Question: I have used the corrplot as below, but as you can see I need to enlarge the font size of numbers inside the circles and then the plot title is not in a correct position and font size(not visible completely) but I can not find the parameters for them. I will be grateful if you could help.
'''
library(corrplot)
png(height=1200, width=1200, file="overlap.png")
col1 <-rainbow(100, s = 1, v = 1, start = 0, end = 0.9, alpha = 1)
test <- matrix(data=c(20:60),nrow=7,ncol=7)
corrplot(test,tl.cex=3,title="Overlaps Between methods",
method="circle",is.corr=FALSE,type="full",
cl.lim=c(10,100),cl.cex=2,addgrid.col="red",
addshade="positive",col=col1, diag=FALSE,
addCoef.col = rgb(0,0,0, alpha = 0.6)
)
dev.off()
'''

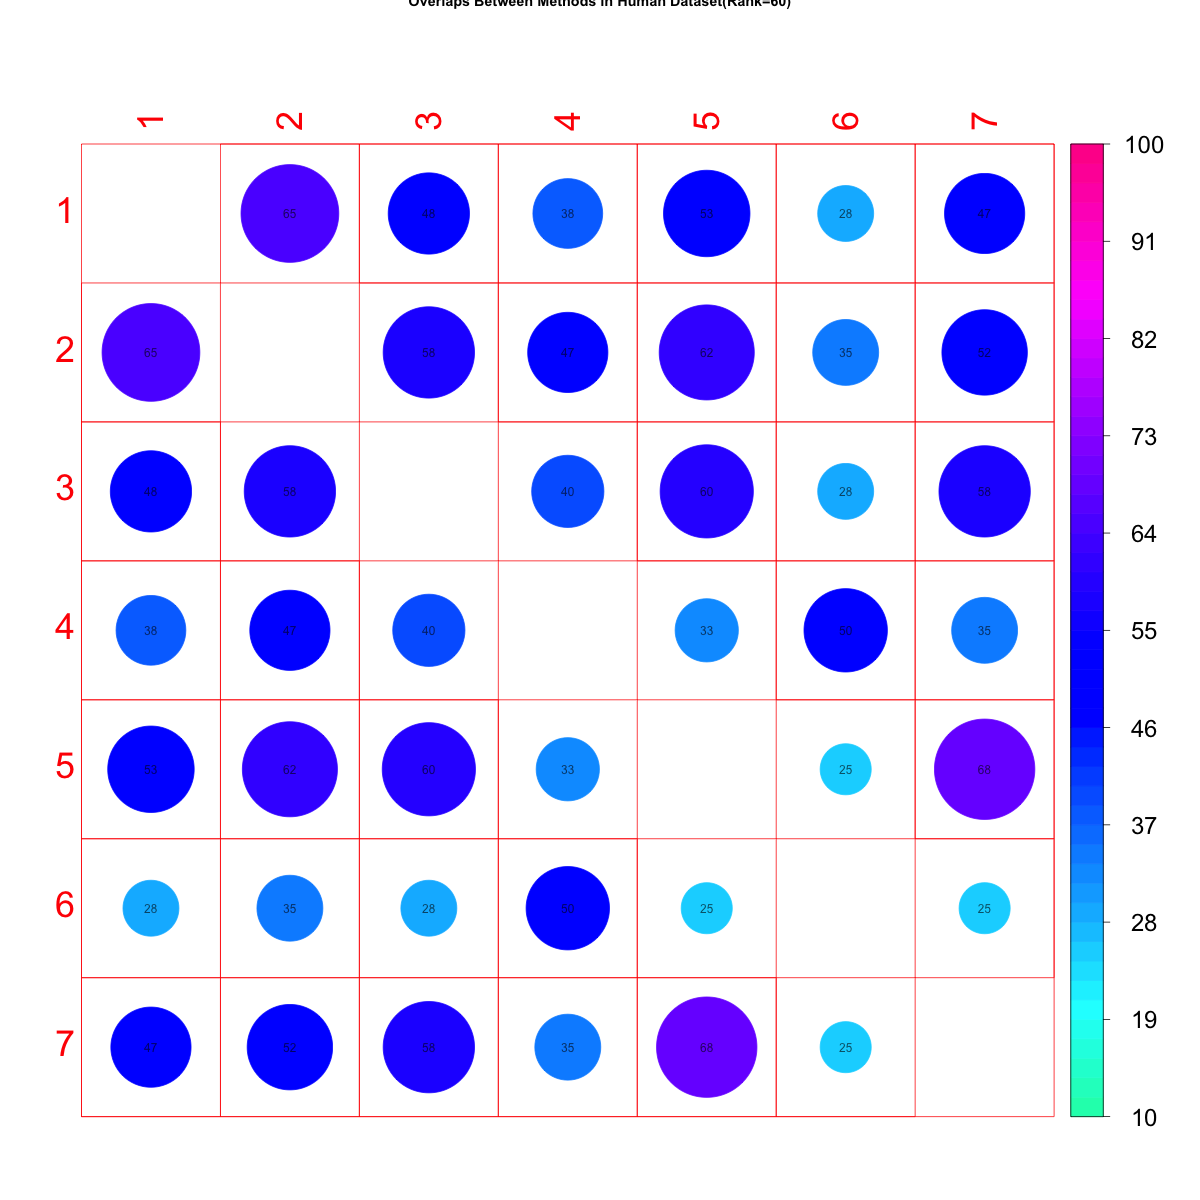
Answer: The problem seems to be with the 'png()' with the 'height=1200' and 'width=1200' options you provide. Try changing that line to:
'''
png(height=1200, width=1200, pointsize=25, file="overlap.png")
'''
The default 'pointsize = 12' somehow reduces the fonts of the 'labels' and 'title', for some reason.
To see the title properly add this parameter to your 'corrplot':
'''
mar=c(0,0,1,0)
'''
So the entire command set is:
'''
library(corrplot)
png(height=1200, width=1200, pointsize=25, file="overlap.png")
col1 <-rainbow(100, s = 1, v = 1, start = 0, end = 0.9, alpha = 1)
test <- matrix(data=c(20:60),nrow=7,ncol=7)
corrplot(test,tl.cex=3,title="Overlaps Between methods",
method="circle",is.corr=FALSE,type="full",
cl.lim=c(10,100),cl.cex=2,addgrid.col=
"red",addshade="positive",col=col1, addCoef.col = rgb(0,0,0, alpha =
0.6), mar=c(0,0,1,0), diag= FALSE)
dev.off()
'''